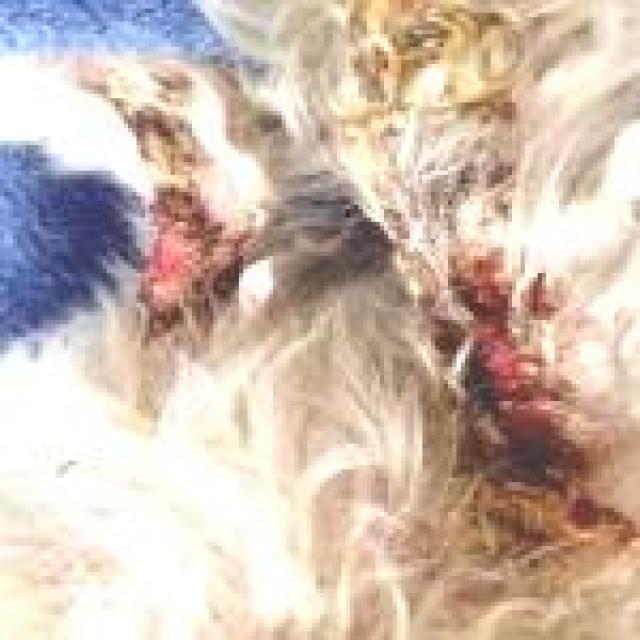
Canine fungal skin infection — characterized by alopecia, scaling, crusting, and circular lesions. Common agents include Malassezia and Candida species.